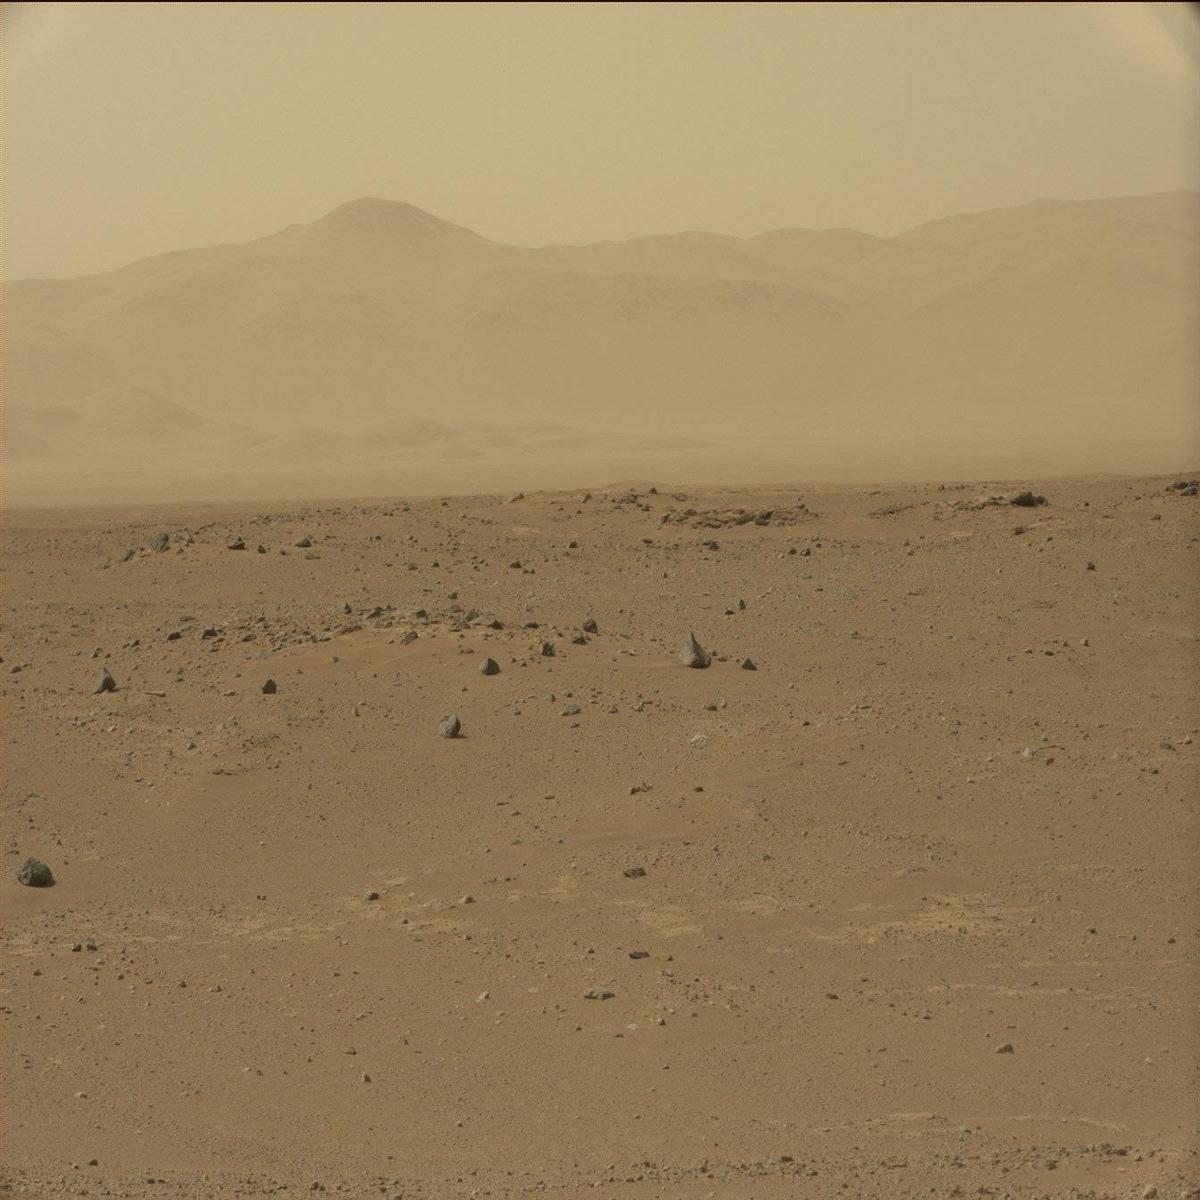
Terrain classes present: Bedrock, Ridge, Rock, Sand / Soil, Sky